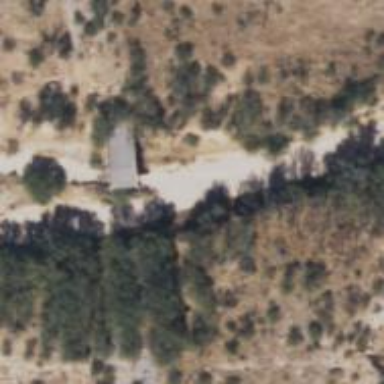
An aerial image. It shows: Abandoned road.